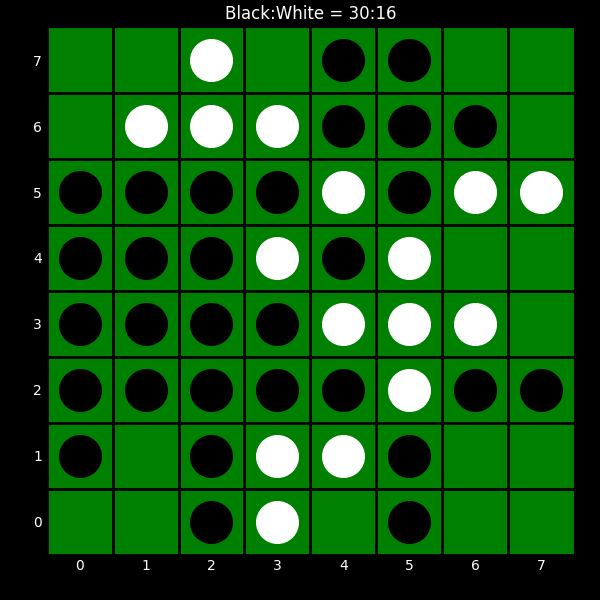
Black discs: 30
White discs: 16